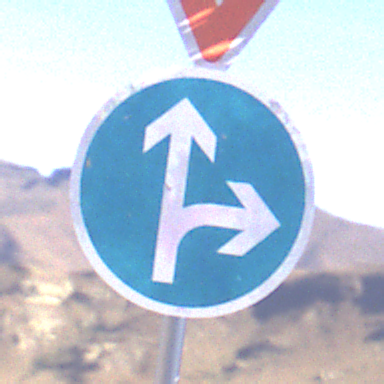
Verkehrszeichen: VorgeschriebeneFahrtrichtungGeradeausOderRechts
Zusatzzeichen oben: VorfahrtGewaehren
Umgebung: Outdoor, Nature
Tageszeit: Midday
Wetter: Clear
Licht: Natural
Jahreszeit: NotSpecified
Kontrast: HighContrast